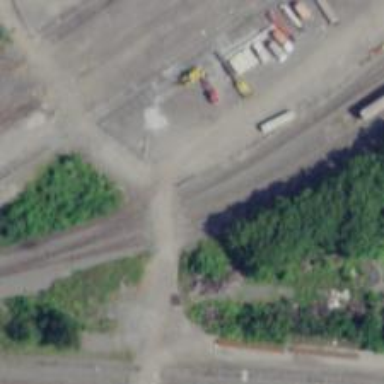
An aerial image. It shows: Rail spur service.